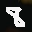
Label: 8